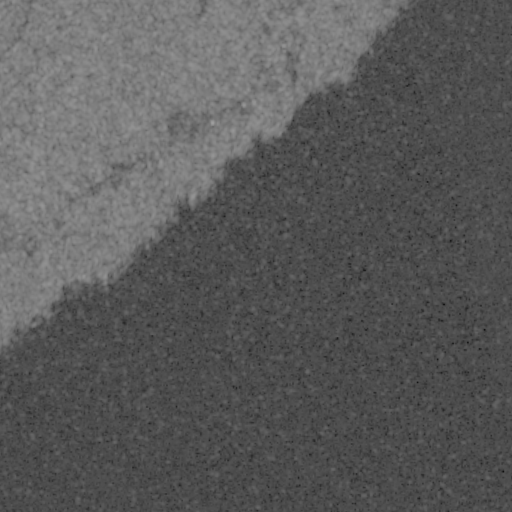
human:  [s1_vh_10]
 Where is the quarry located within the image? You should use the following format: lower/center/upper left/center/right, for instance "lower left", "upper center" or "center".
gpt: The quarry is located in the center left of the image.
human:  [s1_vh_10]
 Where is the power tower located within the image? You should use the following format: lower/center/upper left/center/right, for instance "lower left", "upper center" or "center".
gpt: There is no power tower in the image.

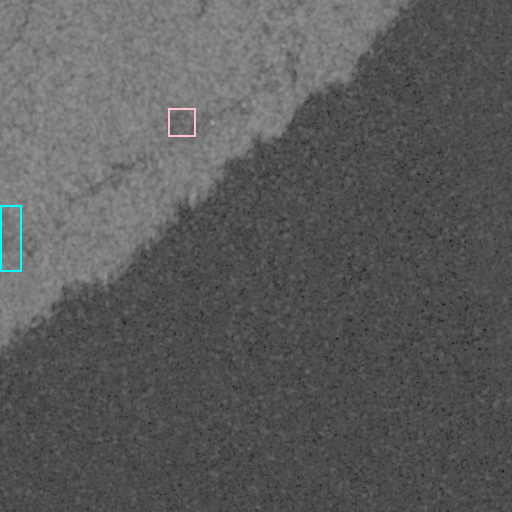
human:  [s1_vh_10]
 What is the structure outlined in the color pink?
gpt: The structure outlined in pink is a park.
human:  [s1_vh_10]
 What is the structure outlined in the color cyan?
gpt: The structure outlined in cyan is a quarry.
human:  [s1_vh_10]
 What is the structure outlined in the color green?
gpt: There is no green outline.